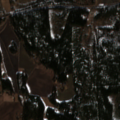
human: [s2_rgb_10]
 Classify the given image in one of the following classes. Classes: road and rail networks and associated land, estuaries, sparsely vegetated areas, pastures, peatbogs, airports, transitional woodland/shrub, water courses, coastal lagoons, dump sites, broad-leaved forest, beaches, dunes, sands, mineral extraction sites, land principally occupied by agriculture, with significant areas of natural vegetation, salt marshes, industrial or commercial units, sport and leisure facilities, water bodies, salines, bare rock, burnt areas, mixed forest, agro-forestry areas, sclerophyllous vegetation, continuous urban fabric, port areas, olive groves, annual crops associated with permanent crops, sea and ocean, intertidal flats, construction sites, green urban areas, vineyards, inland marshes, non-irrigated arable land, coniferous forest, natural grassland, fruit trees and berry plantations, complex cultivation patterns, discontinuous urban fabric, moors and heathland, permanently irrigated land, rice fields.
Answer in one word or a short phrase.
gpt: land principally occupied by agriculture, with significant areas of natural vegetation, coniferous forest, mixed forest